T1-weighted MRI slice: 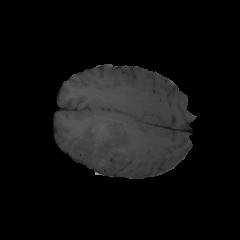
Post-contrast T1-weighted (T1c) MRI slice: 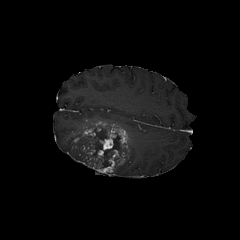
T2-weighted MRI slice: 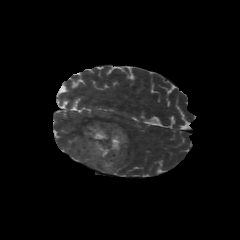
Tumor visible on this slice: yes